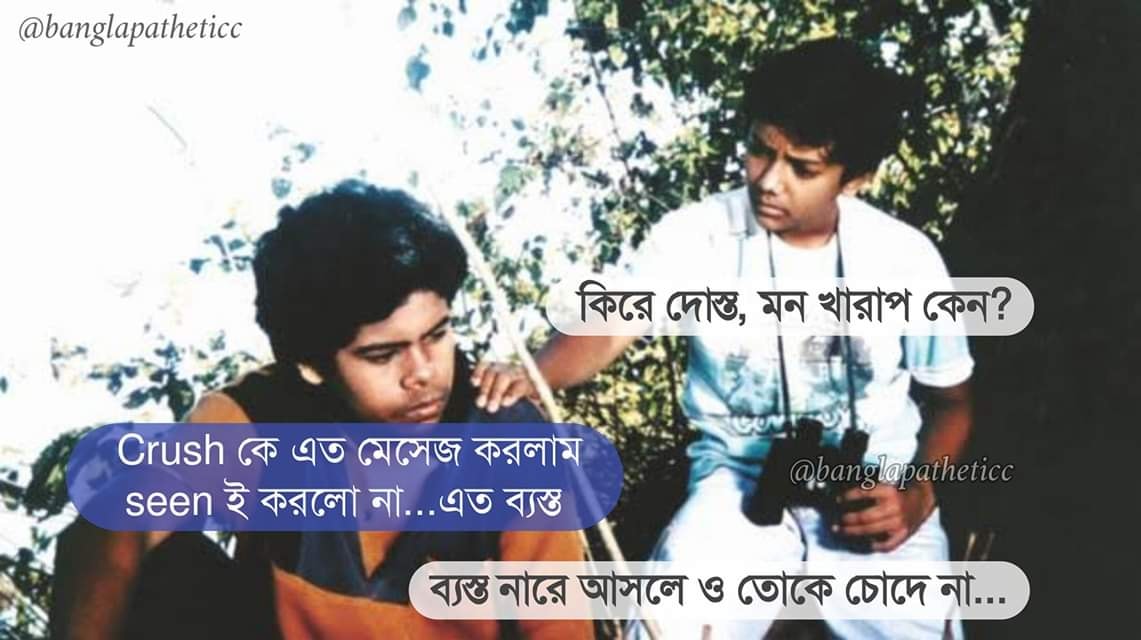
Caption: কিরে দোস্ত , মন খারাপ কেন ?  Crush ke এত মেসেজ করলাম seen ই করলো না... এত ব্যস্ত      ব্যাস্ত নারে আসলে ও তোকে চোদে না...
Label: hate